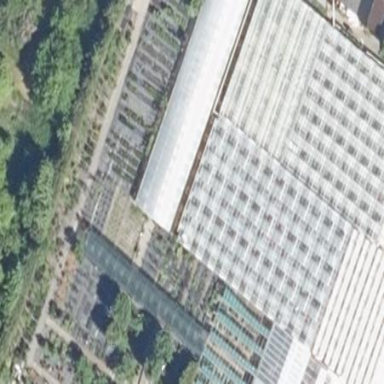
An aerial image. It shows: Area dedicated to greenhouse horticulture.